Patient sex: M
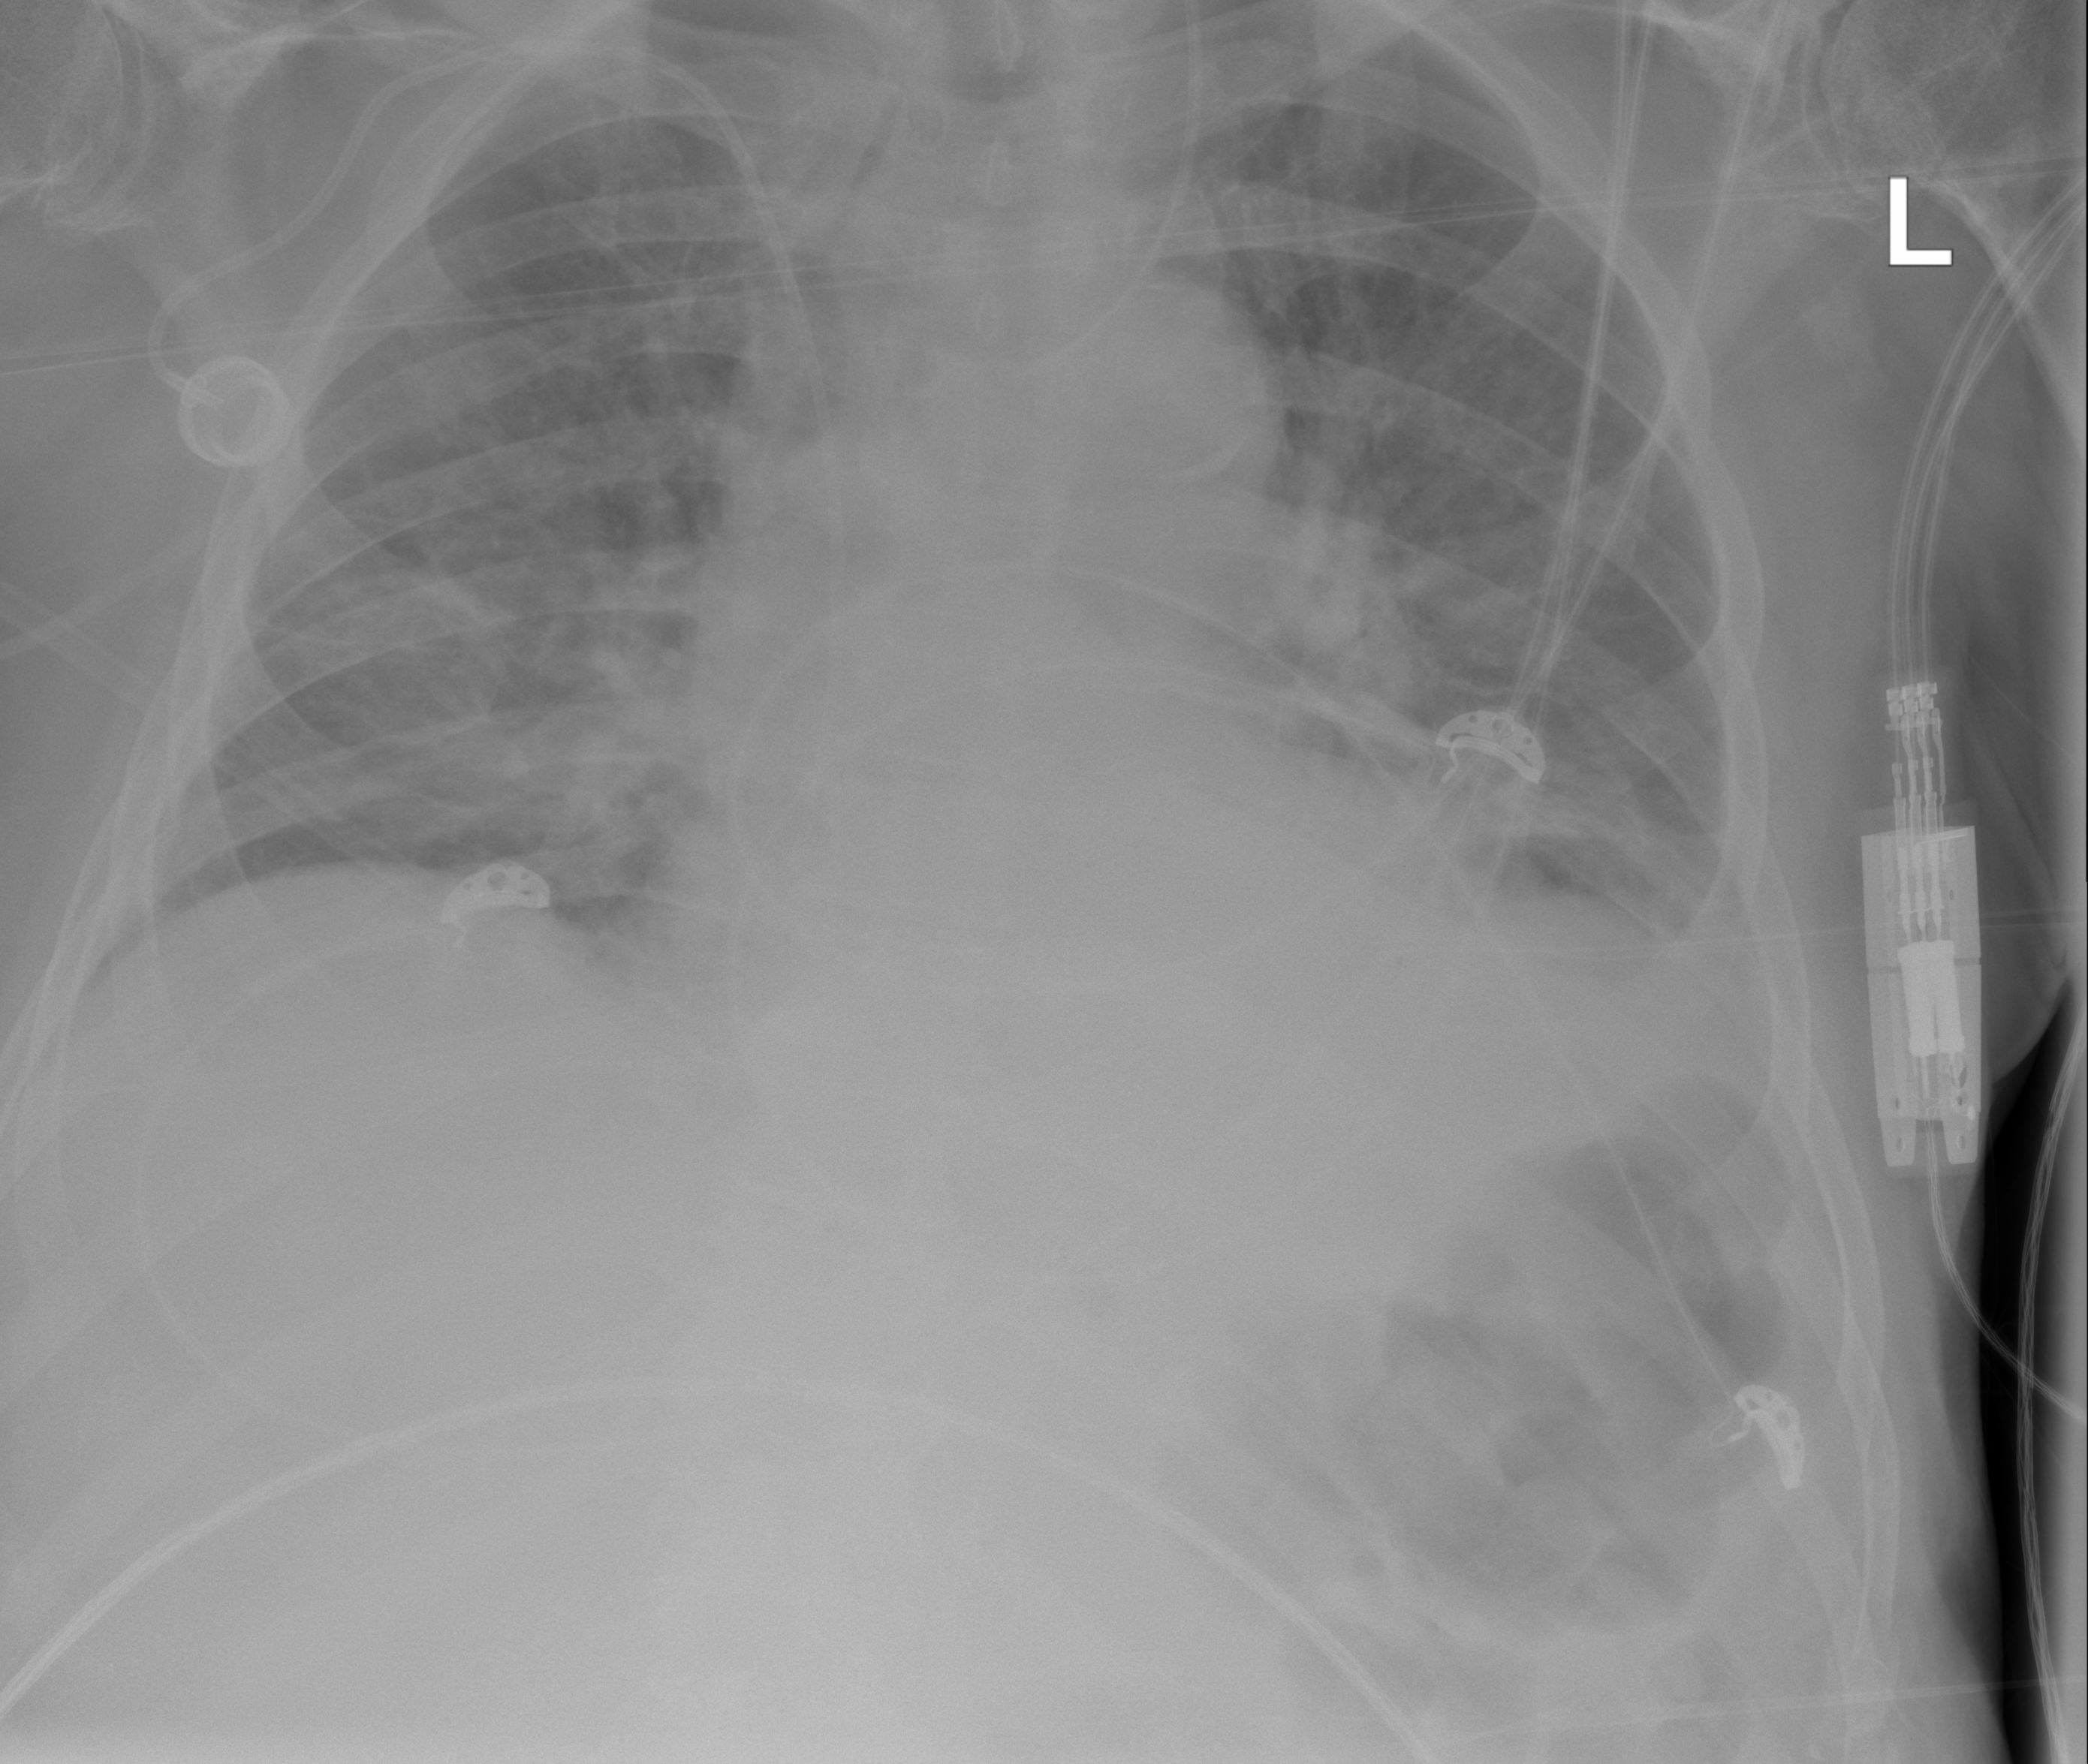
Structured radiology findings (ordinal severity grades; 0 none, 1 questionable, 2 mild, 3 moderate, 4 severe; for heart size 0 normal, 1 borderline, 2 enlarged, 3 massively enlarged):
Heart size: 1
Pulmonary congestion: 2
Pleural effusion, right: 0
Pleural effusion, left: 2
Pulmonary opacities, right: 2
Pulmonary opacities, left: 0
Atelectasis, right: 0
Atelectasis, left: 2